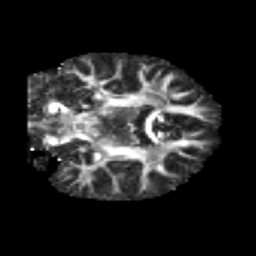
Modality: FA
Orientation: coronal
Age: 13
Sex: female
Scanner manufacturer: siemens
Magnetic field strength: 3 T
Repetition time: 3.8 s
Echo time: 0.07 s